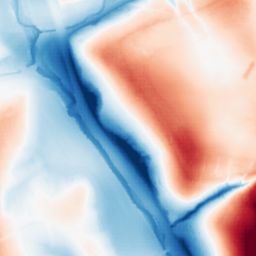
Category: classical
Decomposition family: gaussian_anisotropic
Decomposition parameters: sigma_x: 50
sigma_y: 10
Upsampling method: sinc_hamming
Upsampling parameters: scale: 8
kernel_size: 16
Upsampling scale: 8